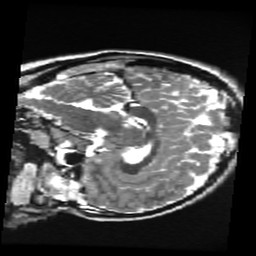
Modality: T2w
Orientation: sagittal
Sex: female
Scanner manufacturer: ge
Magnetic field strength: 3 T
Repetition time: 5 s
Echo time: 0.1017 s